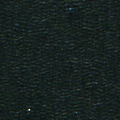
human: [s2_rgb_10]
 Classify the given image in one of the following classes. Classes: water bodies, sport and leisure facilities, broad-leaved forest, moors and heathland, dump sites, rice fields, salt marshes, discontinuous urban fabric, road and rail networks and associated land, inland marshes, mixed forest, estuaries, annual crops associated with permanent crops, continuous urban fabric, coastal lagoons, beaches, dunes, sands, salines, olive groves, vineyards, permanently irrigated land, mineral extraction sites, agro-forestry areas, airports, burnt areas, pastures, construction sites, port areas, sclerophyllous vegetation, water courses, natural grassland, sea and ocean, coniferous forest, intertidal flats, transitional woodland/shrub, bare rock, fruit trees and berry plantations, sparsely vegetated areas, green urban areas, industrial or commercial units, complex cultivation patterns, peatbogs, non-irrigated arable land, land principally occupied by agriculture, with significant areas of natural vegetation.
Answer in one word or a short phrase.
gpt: sea and ocean